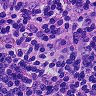
Metastatic tissue present: no